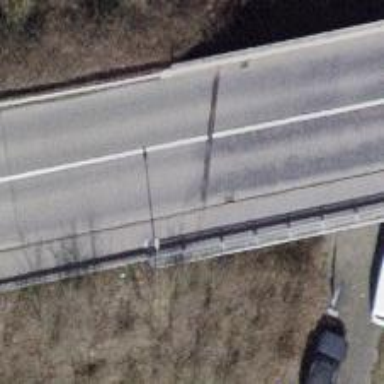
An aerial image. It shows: Asphalt footway with sidewalk on bridge.